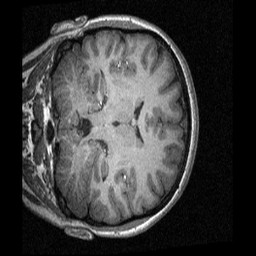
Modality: T1w
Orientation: coronal